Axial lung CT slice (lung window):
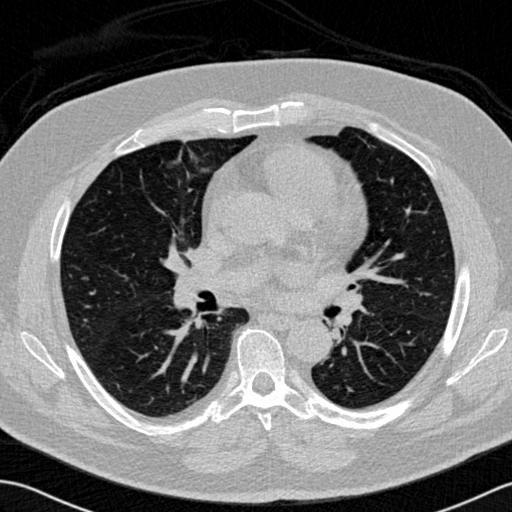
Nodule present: no